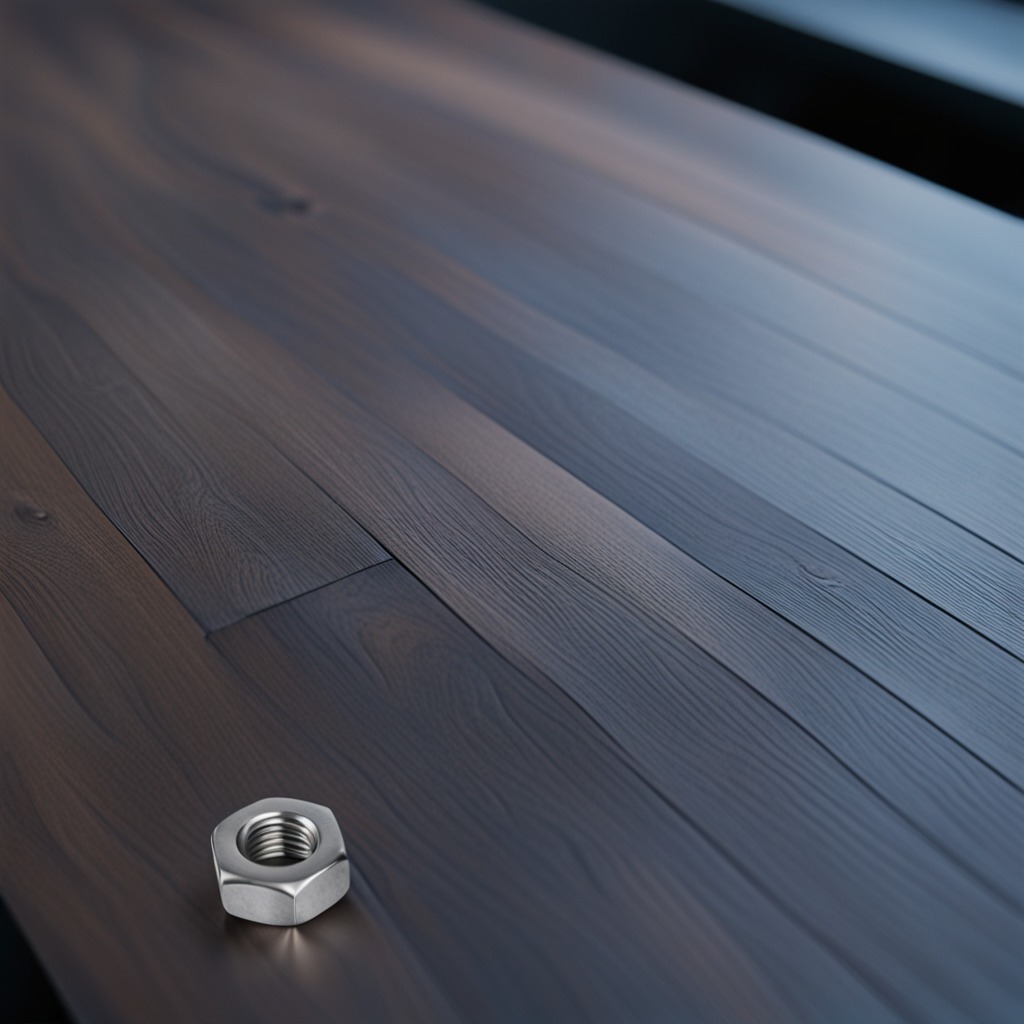
A metal nut is lying on the table in the garage.